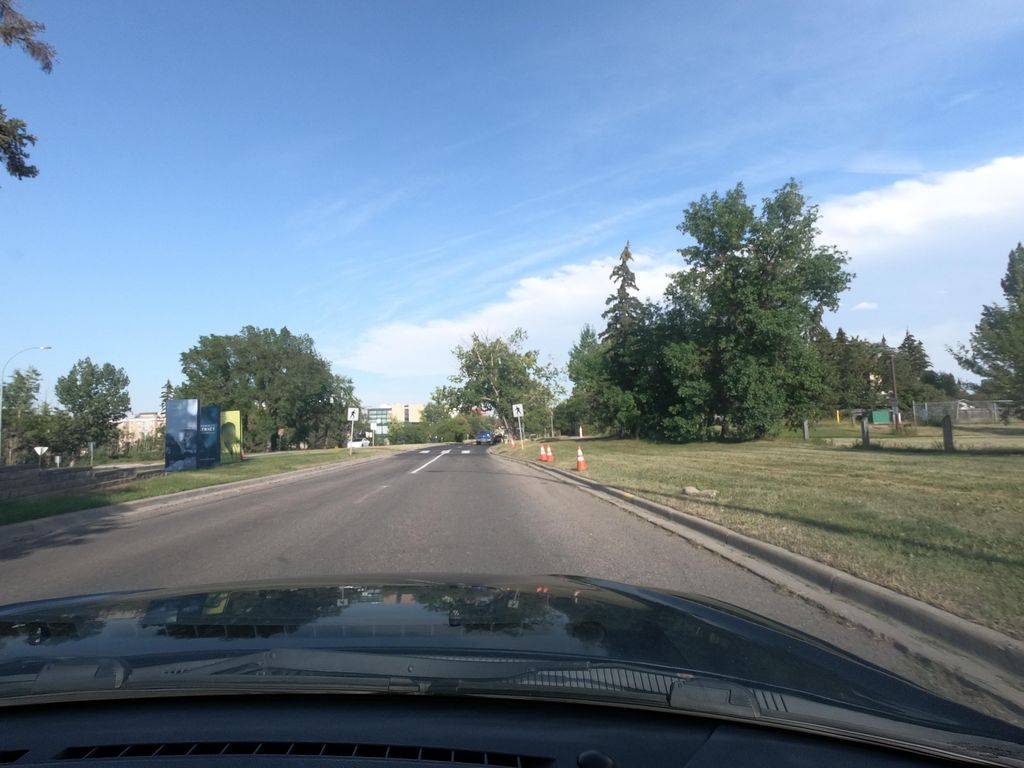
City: calgary